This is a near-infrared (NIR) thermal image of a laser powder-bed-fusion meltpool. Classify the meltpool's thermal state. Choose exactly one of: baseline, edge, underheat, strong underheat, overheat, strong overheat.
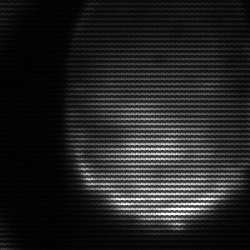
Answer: edge